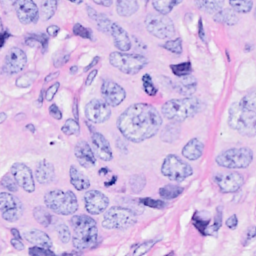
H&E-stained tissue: Breast